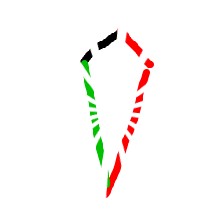
Shape: kite